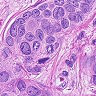
Metastatic tissue present: yes